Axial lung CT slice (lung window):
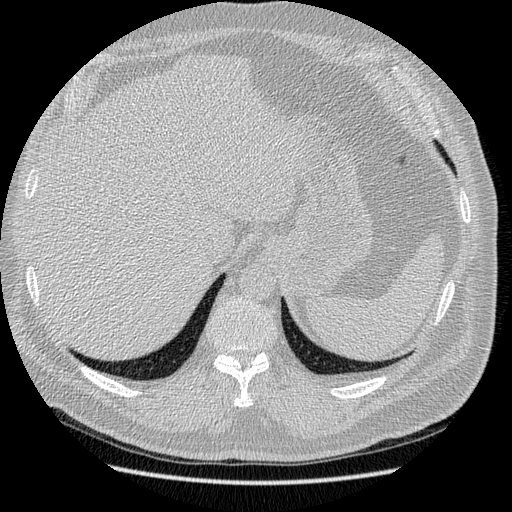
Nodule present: no